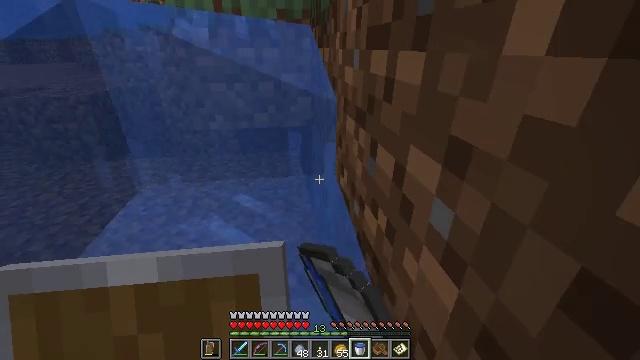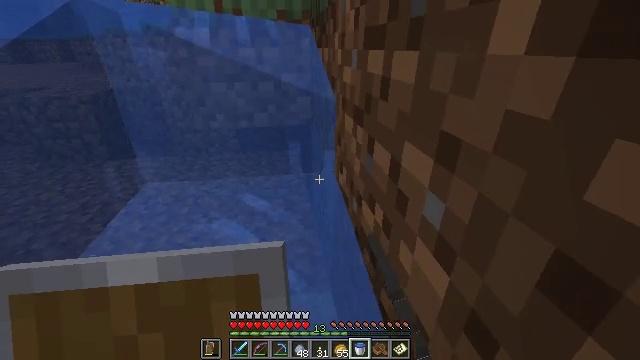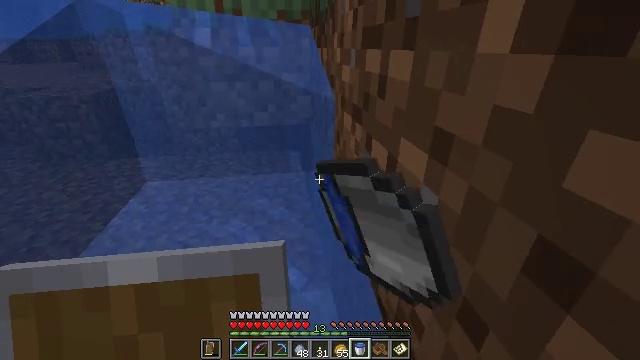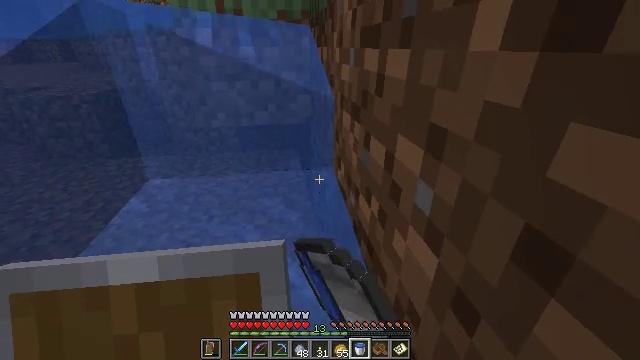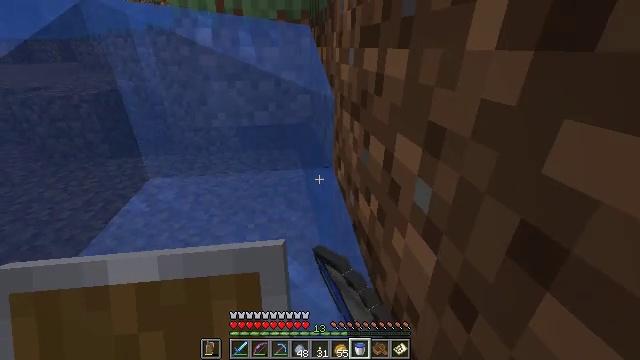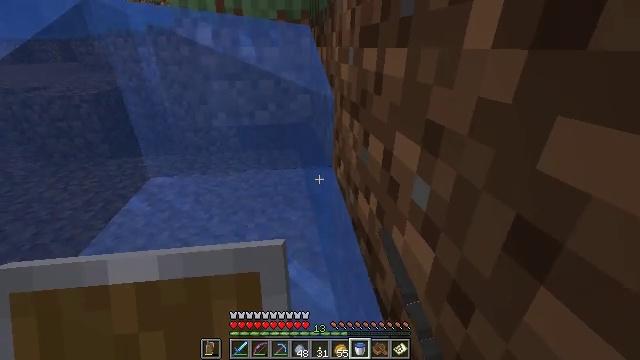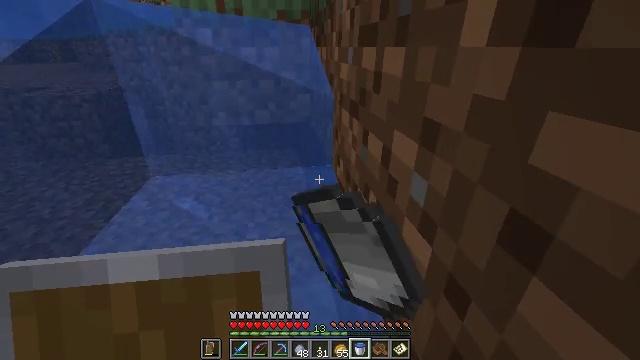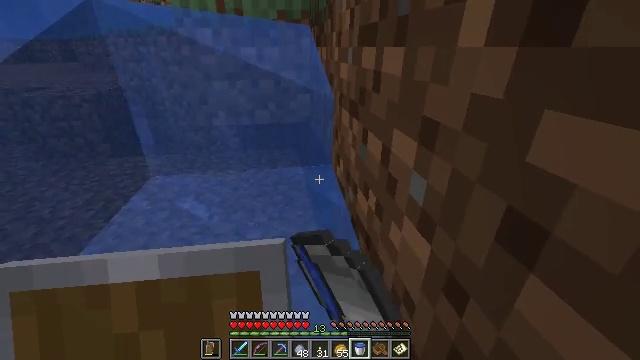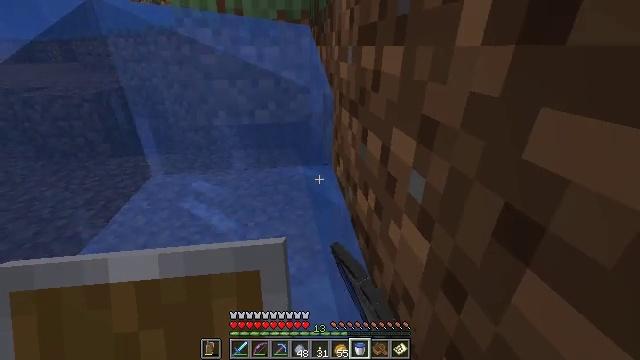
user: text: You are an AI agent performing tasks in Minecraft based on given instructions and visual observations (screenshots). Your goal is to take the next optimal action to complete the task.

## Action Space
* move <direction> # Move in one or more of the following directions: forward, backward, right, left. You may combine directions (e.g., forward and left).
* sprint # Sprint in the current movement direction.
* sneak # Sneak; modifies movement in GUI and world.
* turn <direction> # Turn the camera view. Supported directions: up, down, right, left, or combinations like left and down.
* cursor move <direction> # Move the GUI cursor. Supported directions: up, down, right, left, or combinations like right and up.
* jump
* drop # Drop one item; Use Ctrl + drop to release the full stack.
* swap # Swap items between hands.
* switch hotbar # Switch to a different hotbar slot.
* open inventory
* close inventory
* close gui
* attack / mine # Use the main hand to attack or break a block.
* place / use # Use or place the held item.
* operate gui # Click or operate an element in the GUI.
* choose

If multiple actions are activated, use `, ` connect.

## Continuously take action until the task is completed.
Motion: motion action
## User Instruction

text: Break the clay block to collect it.
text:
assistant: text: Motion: attack / mine
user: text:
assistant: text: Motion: attack / mine
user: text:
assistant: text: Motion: attack / mine
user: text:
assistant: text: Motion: attack / mine
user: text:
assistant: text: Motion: attack / mine
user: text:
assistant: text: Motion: attack / mine
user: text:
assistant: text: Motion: attack / mine
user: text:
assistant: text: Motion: attack / mine
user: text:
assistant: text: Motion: attack / mine